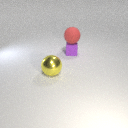
large red rubber sphere above small purple rubber cube